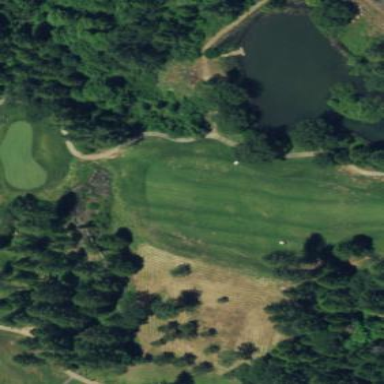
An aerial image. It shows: Golf fairway surrounded by grass.